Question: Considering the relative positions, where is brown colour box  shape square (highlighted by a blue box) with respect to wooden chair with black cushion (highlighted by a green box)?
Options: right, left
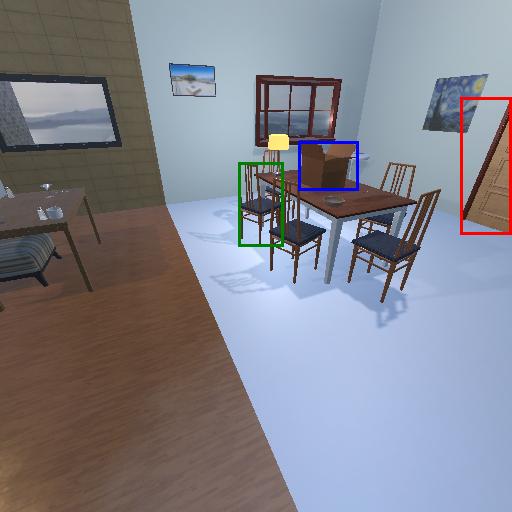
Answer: right